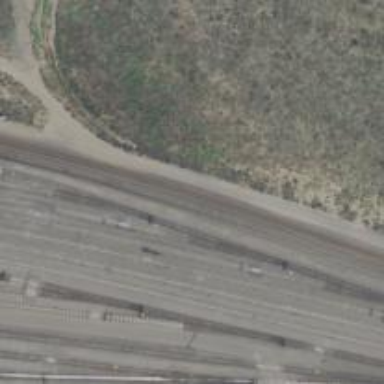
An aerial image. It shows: Railway yard used for servicing trains.